Question: I am building my angular app using command.
But I am getting error --
<URL>.
I have attached output of command when run on my project here--- [
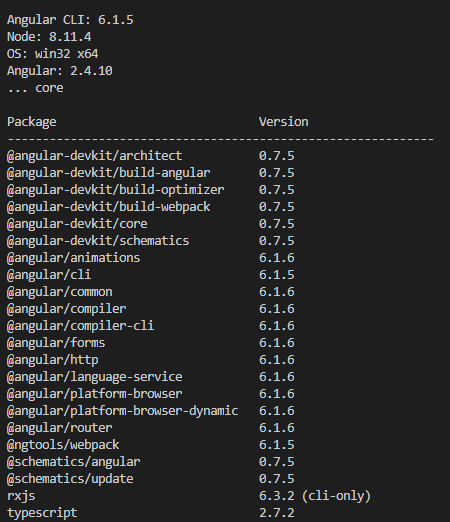
Answer: I would like to answer my question, as I am able to solve it with the help of comments on my post.
The error - , comes when Angular version is older than Angular CLI and is not compatible with it.
'''
npm install -g @angular/core@latest
'''
After executing this command, you may also get some errors with rxjs node_module. To solve compatibility issues with newer Angular version and rxjs module execute below npm command.
'''
npm install rxjs@6 rxjs-compat@6 --save
'''